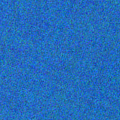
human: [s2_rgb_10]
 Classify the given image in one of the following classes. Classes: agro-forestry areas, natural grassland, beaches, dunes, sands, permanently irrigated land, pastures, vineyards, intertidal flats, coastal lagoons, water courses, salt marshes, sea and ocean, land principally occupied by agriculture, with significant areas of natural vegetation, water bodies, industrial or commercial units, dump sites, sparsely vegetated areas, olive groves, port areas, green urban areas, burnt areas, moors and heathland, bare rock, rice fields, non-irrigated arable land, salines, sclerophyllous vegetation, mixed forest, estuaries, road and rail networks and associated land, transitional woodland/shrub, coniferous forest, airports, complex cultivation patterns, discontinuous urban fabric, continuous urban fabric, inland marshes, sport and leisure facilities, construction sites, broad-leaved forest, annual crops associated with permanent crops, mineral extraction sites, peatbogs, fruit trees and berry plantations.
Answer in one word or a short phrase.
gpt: sea and ocean